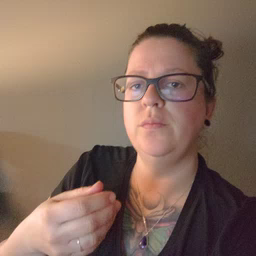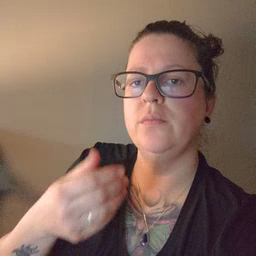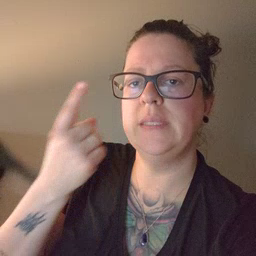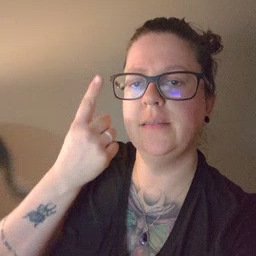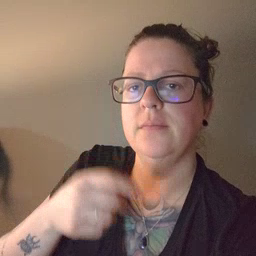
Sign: think